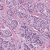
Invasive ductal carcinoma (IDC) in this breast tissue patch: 1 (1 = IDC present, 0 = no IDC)